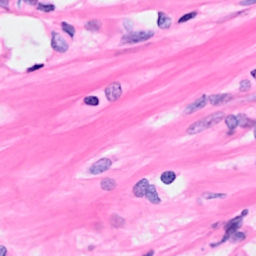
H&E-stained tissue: Breast